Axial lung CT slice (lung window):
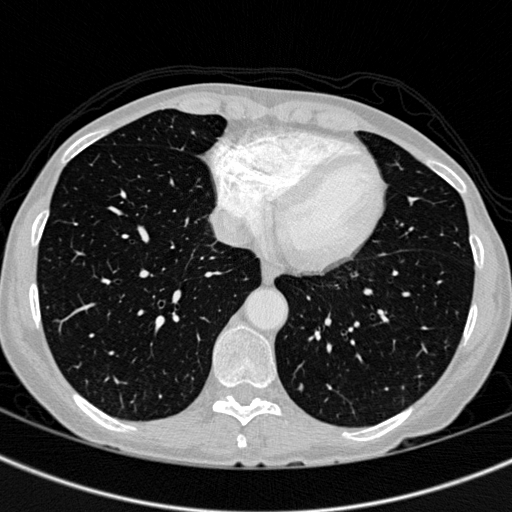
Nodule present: yes
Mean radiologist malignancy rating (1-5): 3